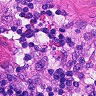
Metastatic tissue present: no